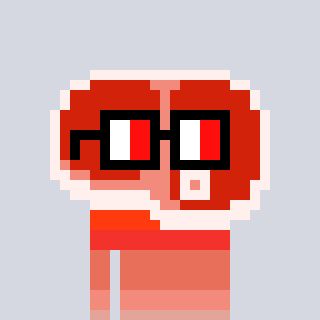
a pixel art character with square glasses with black frames and red eyes, a steak-shaped head and a yellow-colored body on a cool background